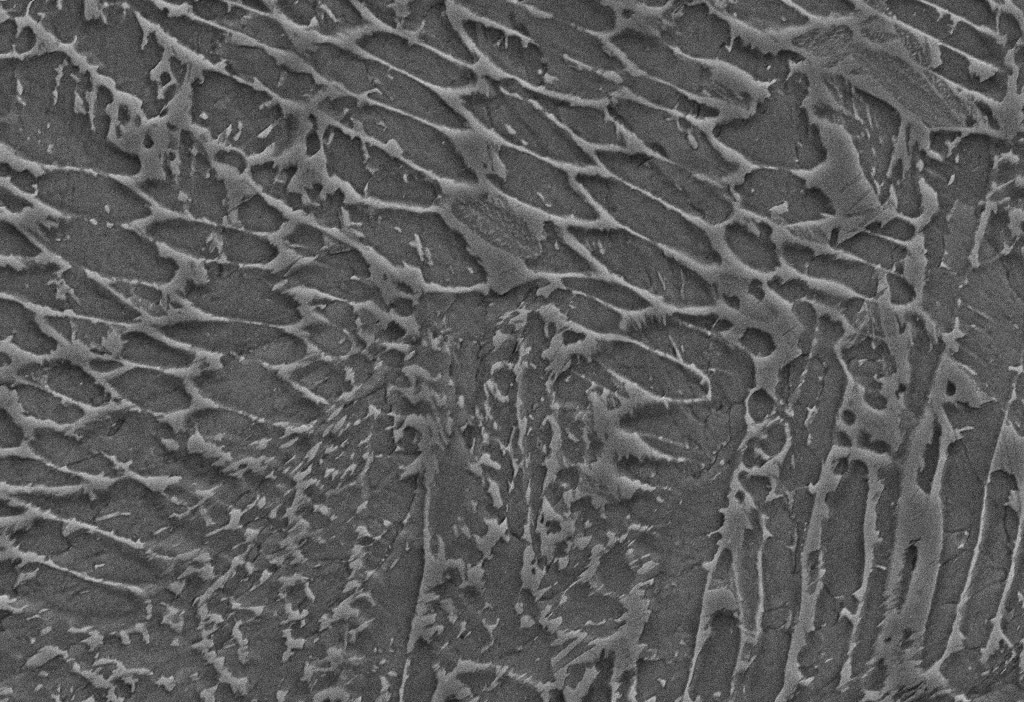
SEM micrograph, magnification: 10000x, scale bar: 2 µm
Phase areas (pixels) — Matrix: 211283; Austenite: 413351; Martensite/Austenite: 94214; Precipitate: 0; Defect: 0; total: 718848